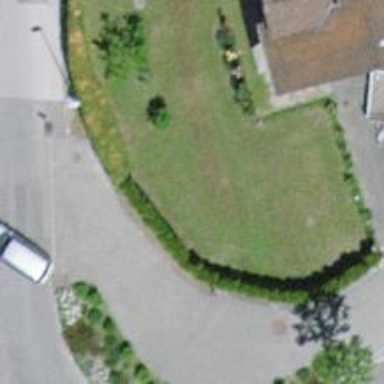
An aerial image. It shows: Hedge acting as barrier.